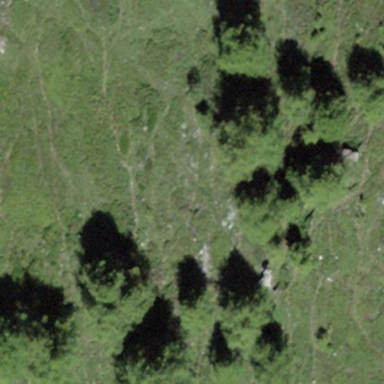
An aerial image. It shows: Forest area.